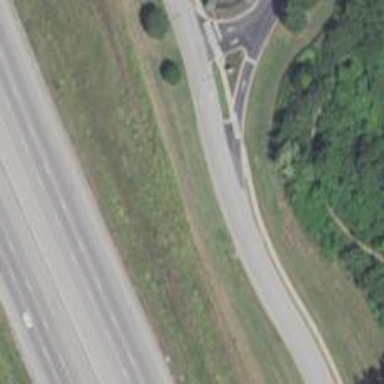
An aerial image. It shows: Asphalt surface on bridge.